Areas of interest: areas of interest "Feilun Hotel (Yantai Muping Yangma Island Xincheng Avenue Branch)"
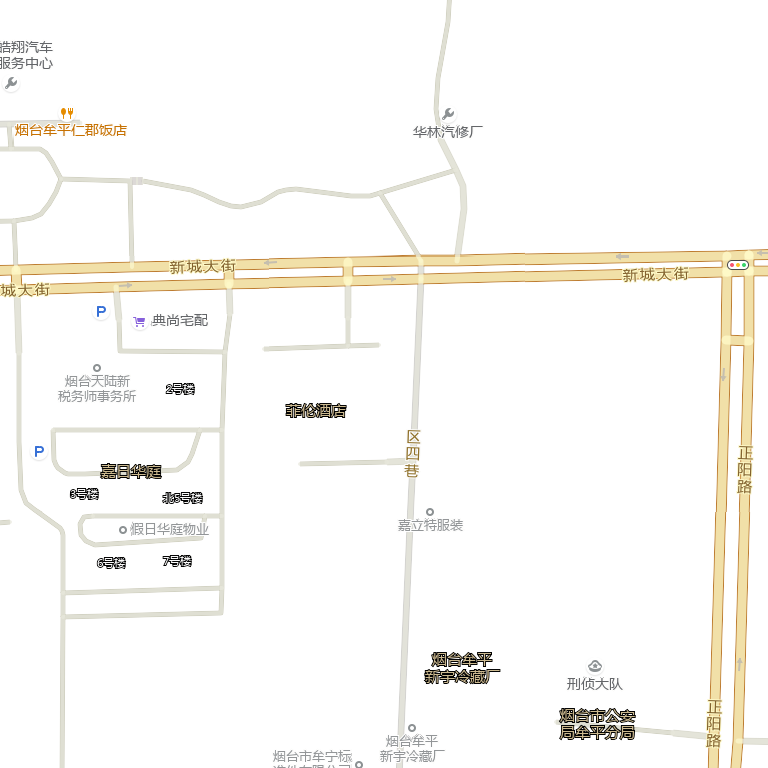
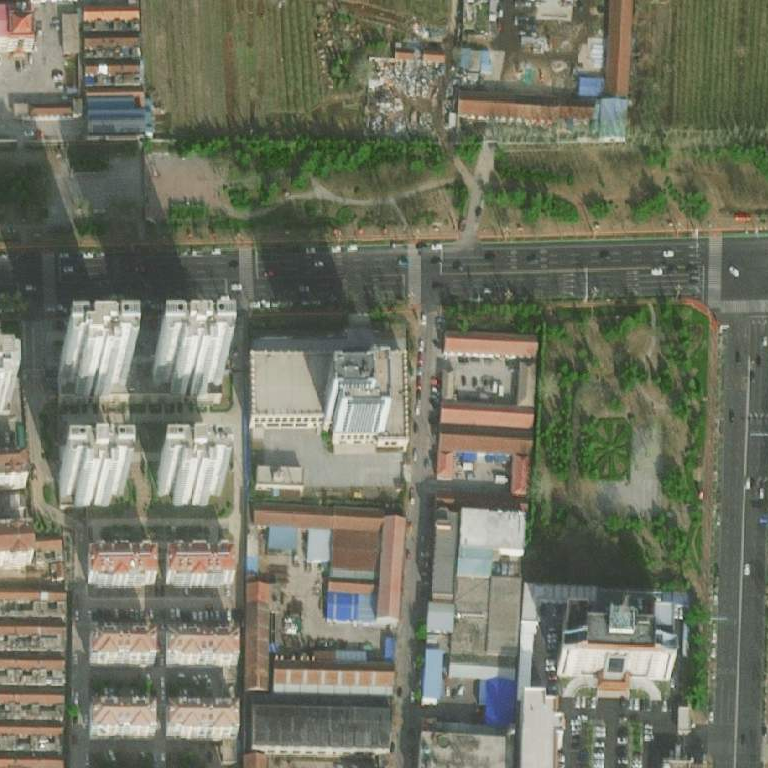